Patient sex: F
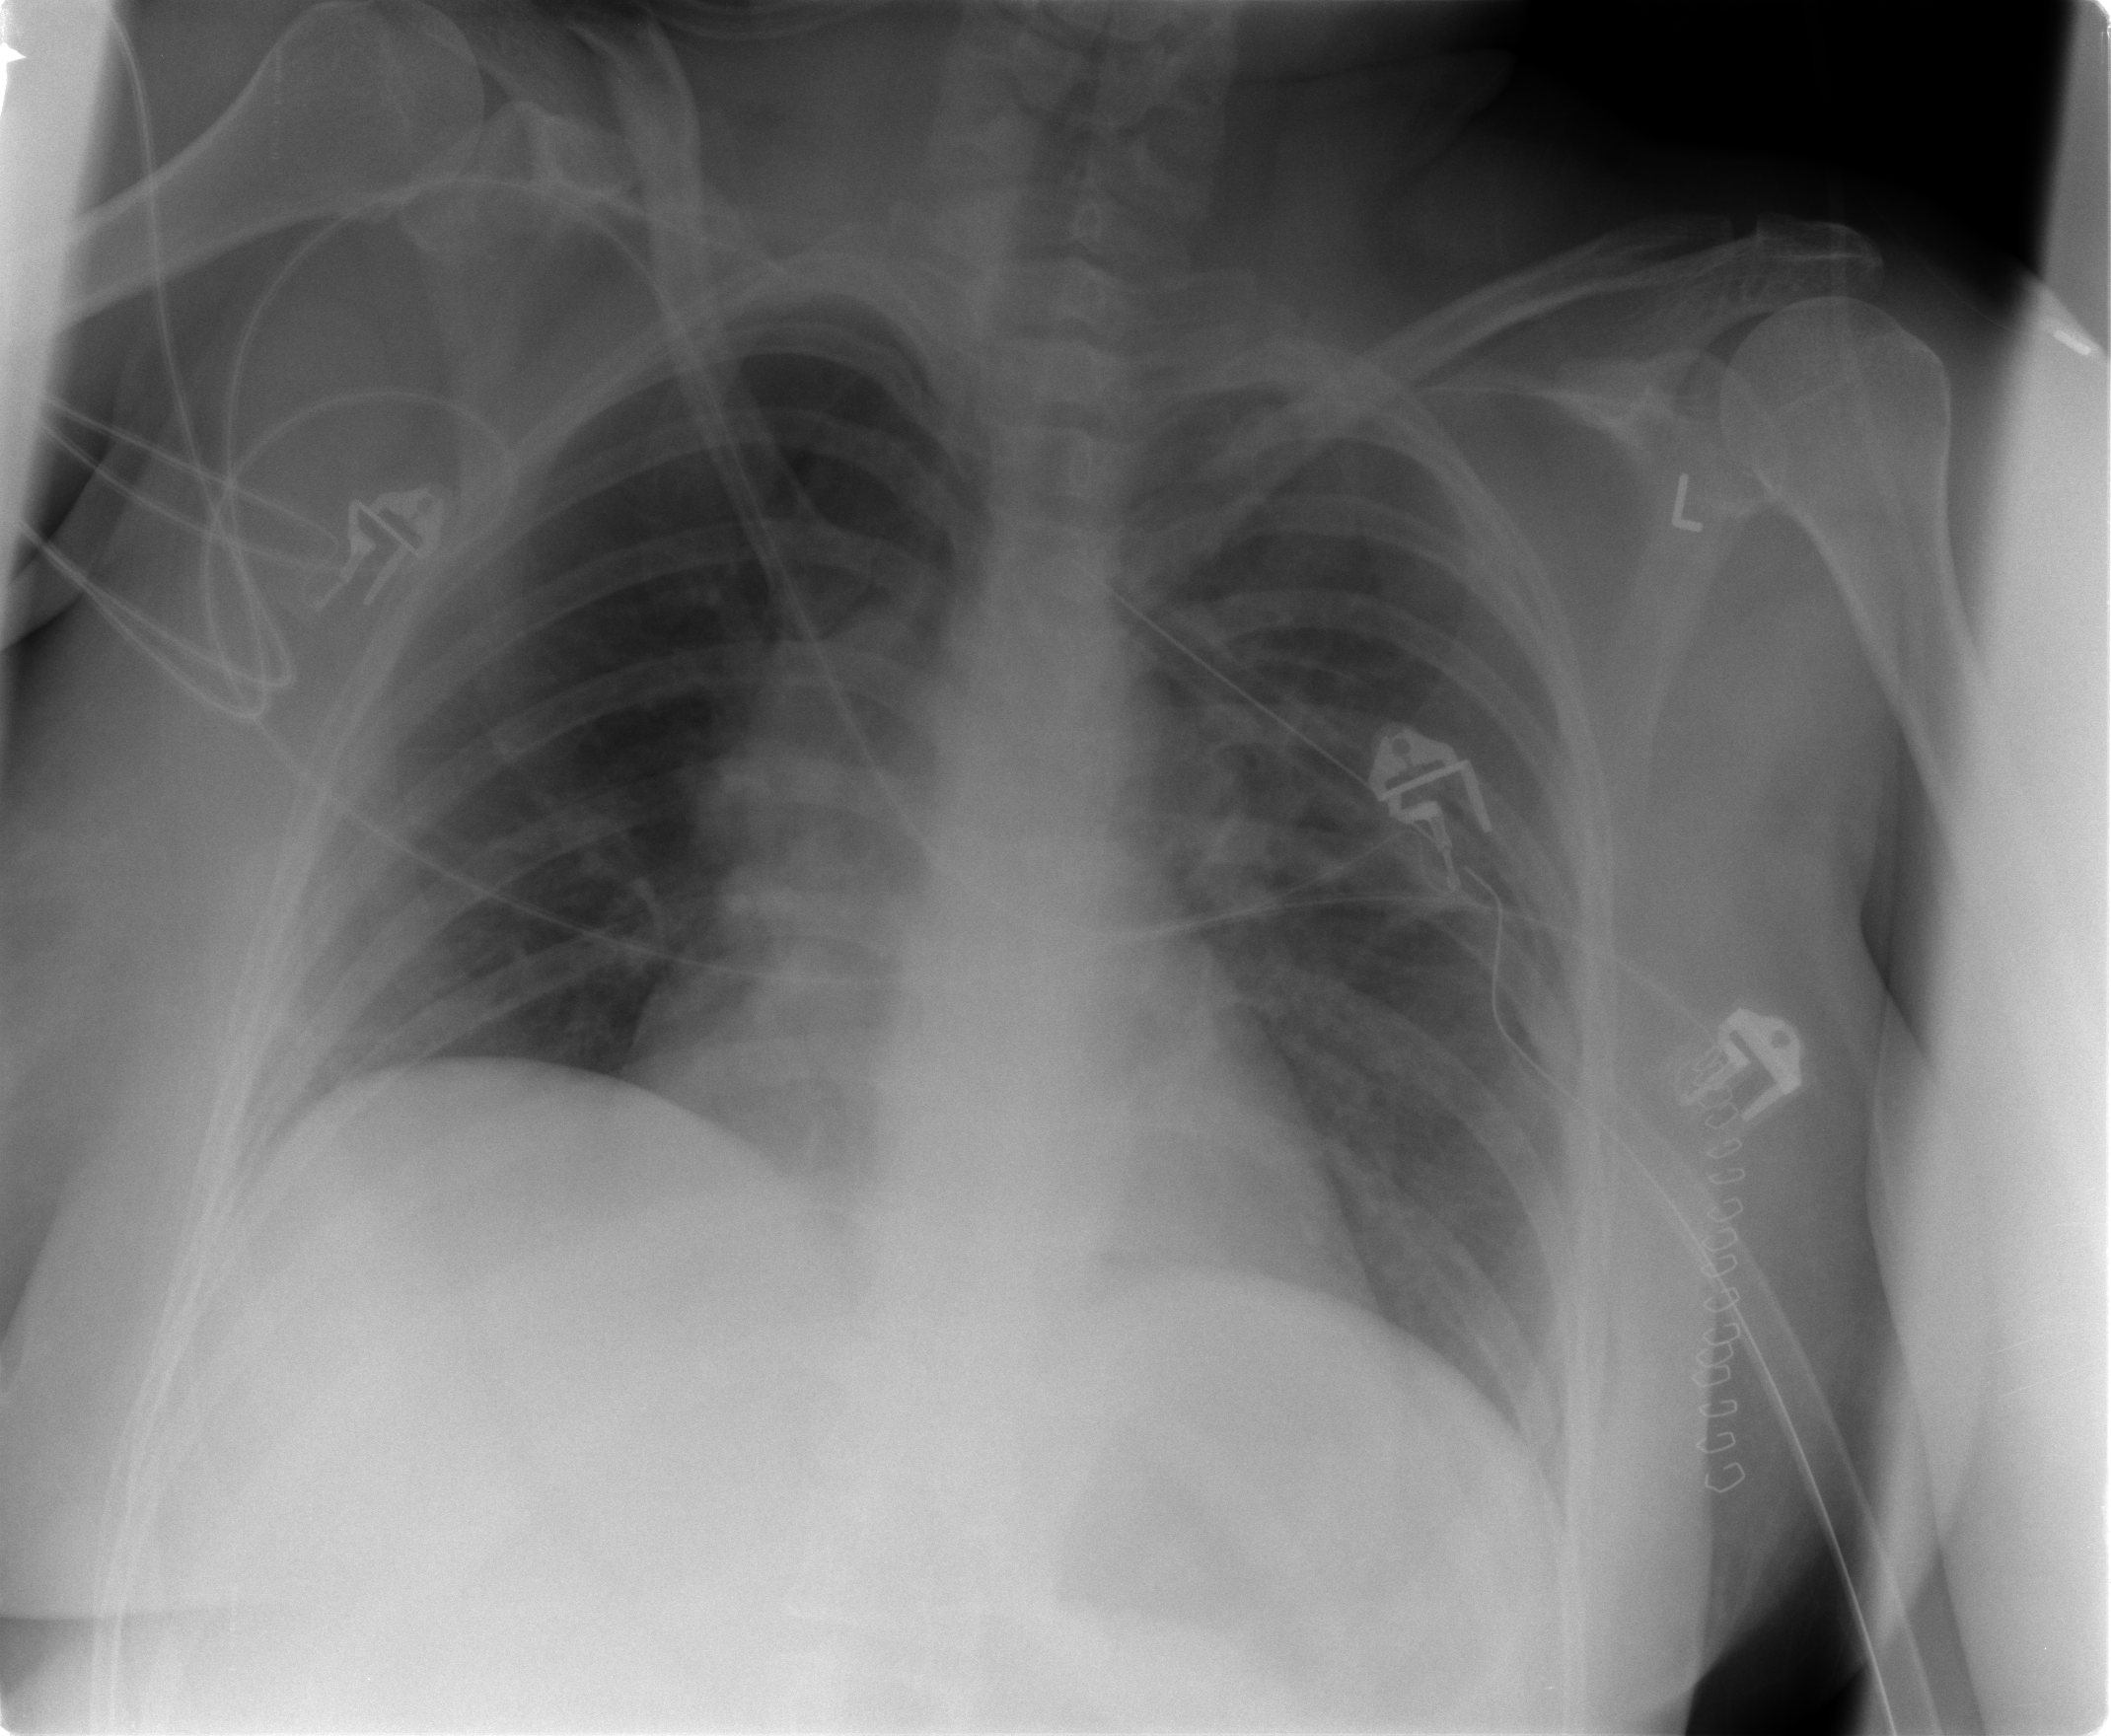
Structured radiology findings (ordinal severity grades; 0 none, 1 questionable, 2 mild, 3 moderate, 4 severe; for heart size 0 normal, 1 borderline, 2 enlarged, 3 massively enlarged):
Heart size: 0
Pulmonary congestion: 0
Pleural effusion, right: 0
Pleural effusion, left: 0
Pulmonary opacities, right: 0
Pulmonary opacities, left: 0
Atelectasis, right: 0
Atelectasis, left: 1